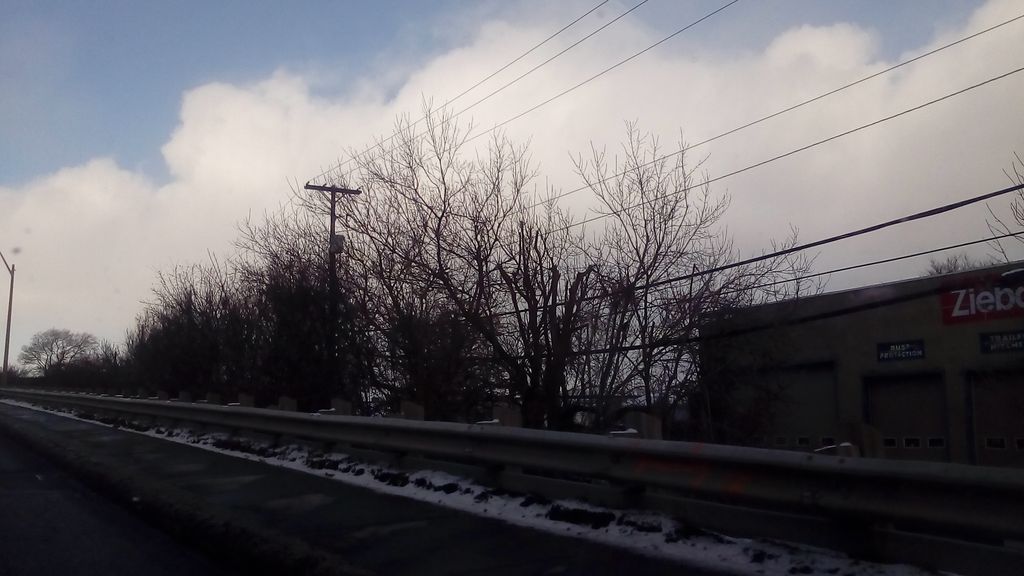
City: ottawa-gatineau